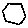
Label: hexagon